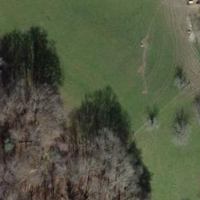
EUNIS habitat code: 25
Species observed at this site:
Certhia brachydactyla
Corvus corone
Cyanistes caeruleus
Turdus philomelos
Troglodytes troglodytes
Dendrocopos major
Fringilla coelebs
Sylvia atricapilla
Carduelis carduelis
Turdus merula
Columba palumbus
Phylloscopus collybita
Poecile palustris
Dendrocoptes medius
Parus major
Erithacus rubecula
Milvus milvus
Oriolus oriolus
Coccothraustes coccothraustes